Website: walmart
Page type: account-selection
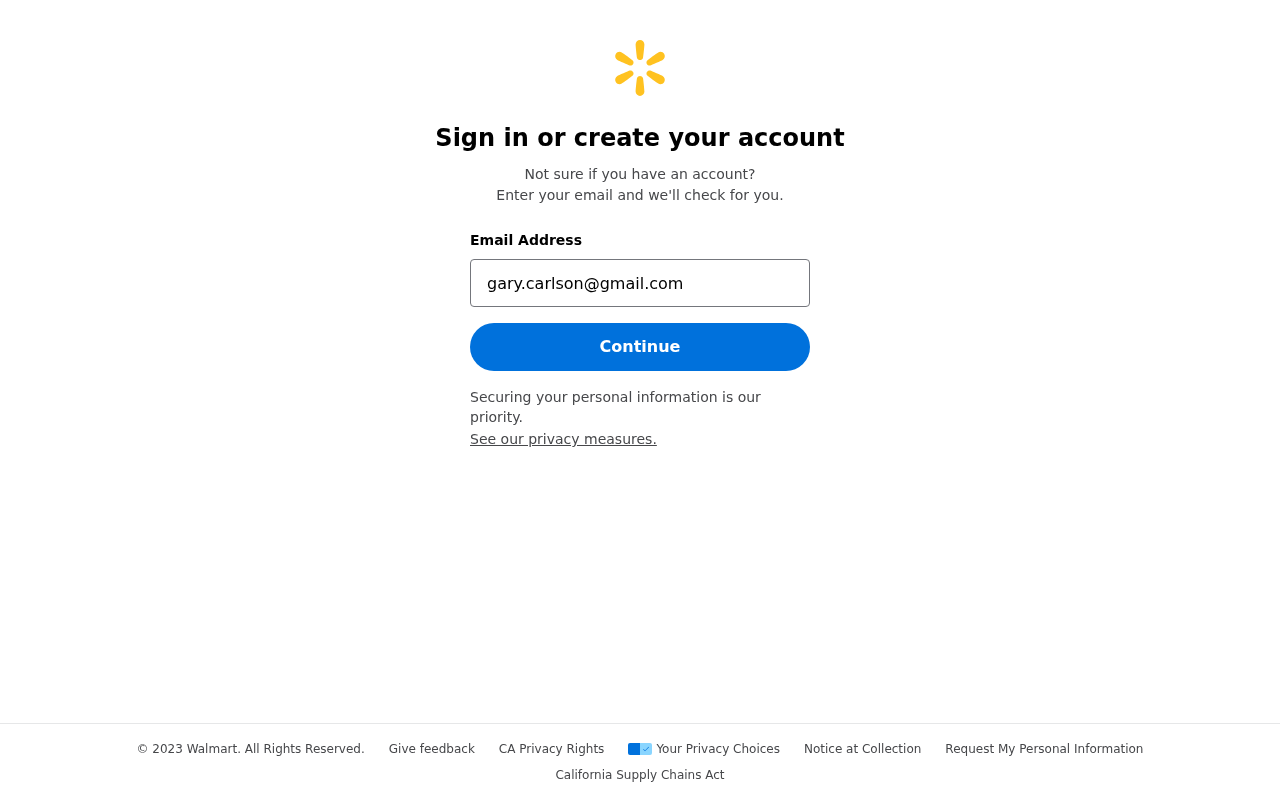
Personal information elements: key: PII_EMAIL
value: gary.carlson@gmail.com